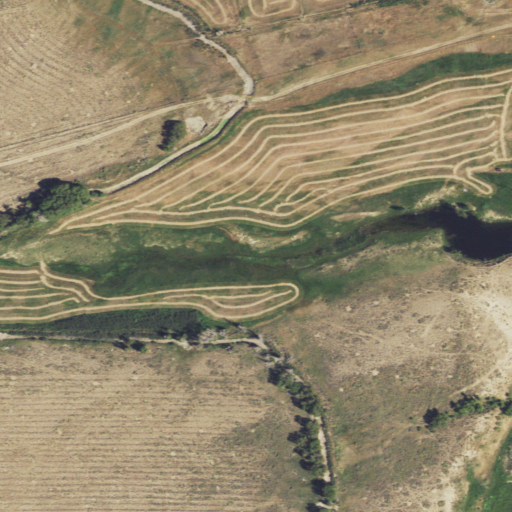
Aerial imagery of valley in Wyoming named First Cottonwood Draw containing shrub, pasture, woody wetlands, and herbaceous wetlands